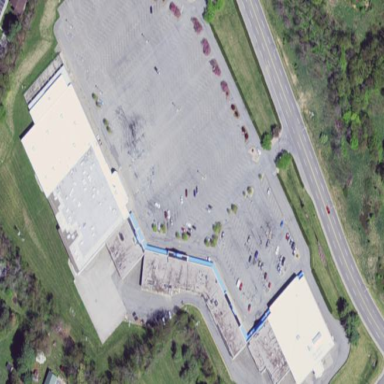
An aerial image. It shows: Retail area.